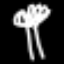
Label: palm tree